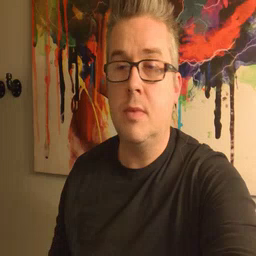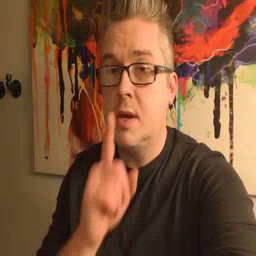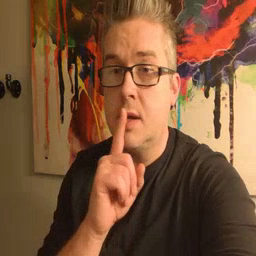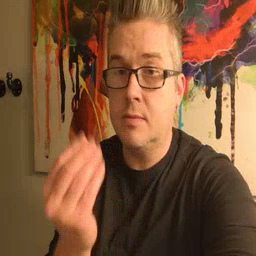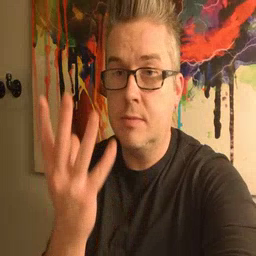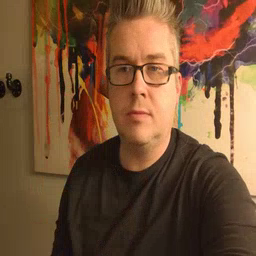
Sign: lamp